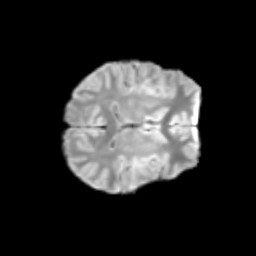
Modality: T2w
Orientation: axial
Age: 13
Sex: female
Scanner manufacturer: siemens
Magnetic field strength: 3 T
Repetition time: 3.8 s
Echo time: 0.07 s